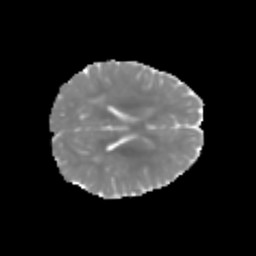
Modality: MD
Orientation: axial
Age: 5
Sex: male
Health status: healthy